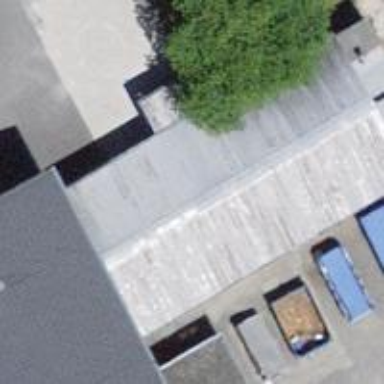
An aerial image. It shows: Community centre.